Question: I was spending some hours trying to change the color of the text in the menu in the toolbar.
The example. I have this toolbar:

I can change the color of the arrow and the tree dots with
'''
<item name="colorControlNormal">@color/my_awesome_color</item>
'''
I change the colors of the toolbar with:
'''
<item name="colorPrimary">@color/color_primary</item>
<!-- colorPrimaryDark is used for the status bar (with the
battery, clock, etc). -->
<item name="colorPrimaryDark">@color/color_primary_dark</item>
<!-- colorAccent is used as the default value for
colorControlActivated which is used to tint widgets. -->
<item name="colorAccent">@color/color_accent</item>
'''
And the popupmenu defining a theme for the app:popuptheme atribute of the toolbar, but I cant change the color of the action menu with the text "Example". How can I do this?
Thanks in advance :)
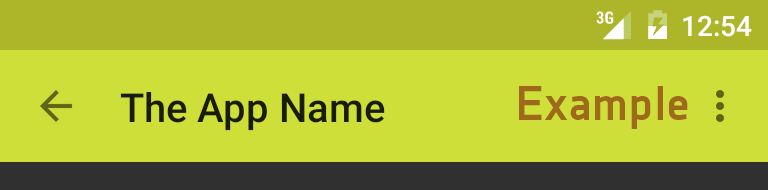
Answer: I hope I am not late to answer this.
Set
'''
<item name="actionMenuTextColor">@color/YourColor</item>
'''
in your styles.xml to change menu item text color.
I hope this help.